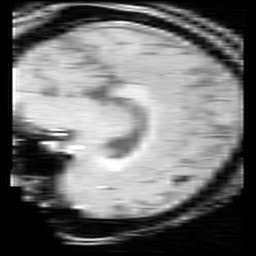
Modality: inplaneT1
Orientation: sagittal
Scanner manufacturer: ge
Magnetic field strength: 3 T
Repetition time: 0.3 s
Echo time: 0.003564 s